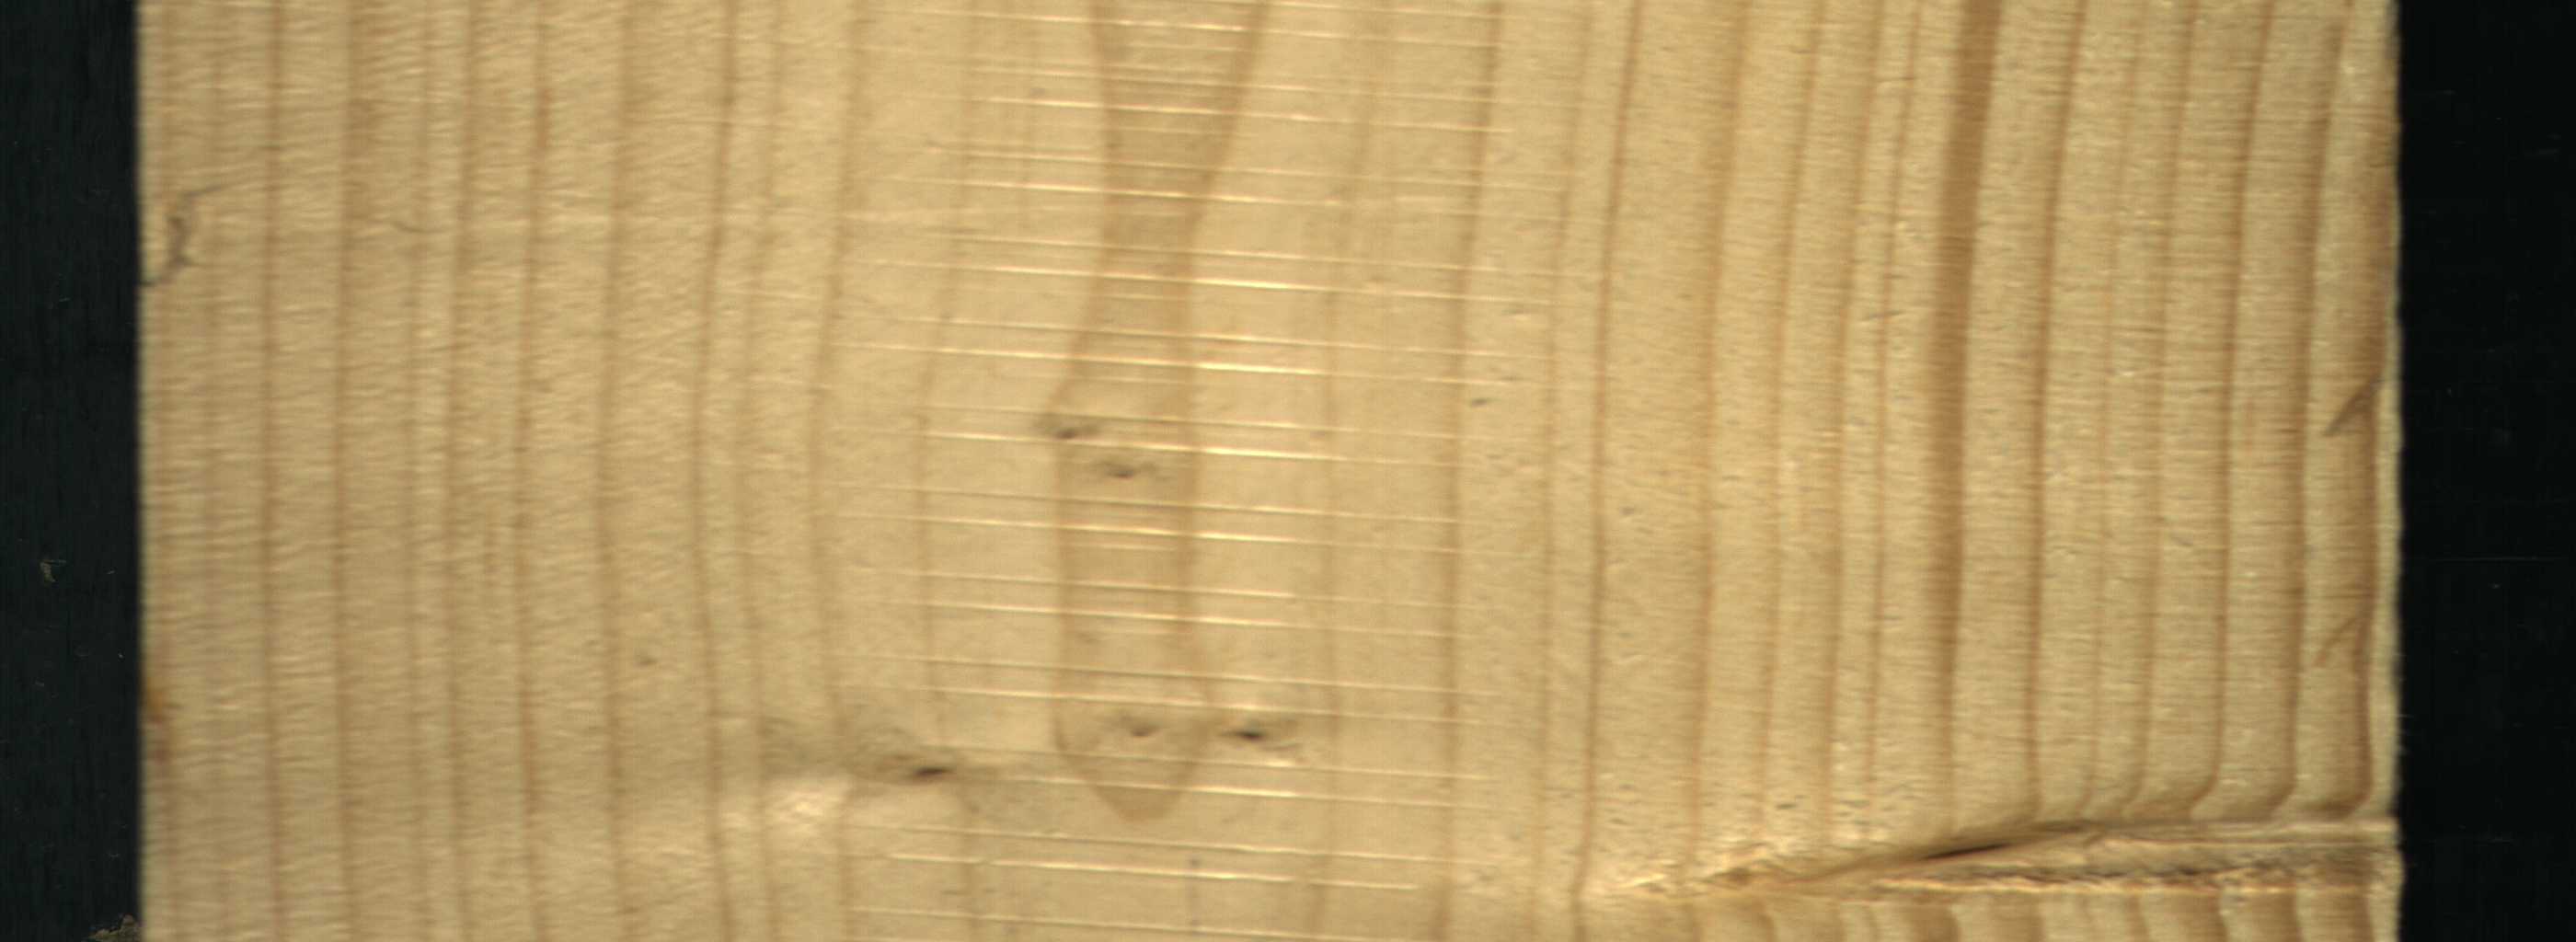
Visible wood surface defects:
Live_Knot
Live_Knot